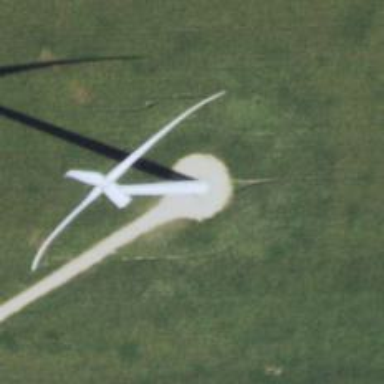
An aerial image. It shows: Wind generator powered by horizontal axis wind turbine.